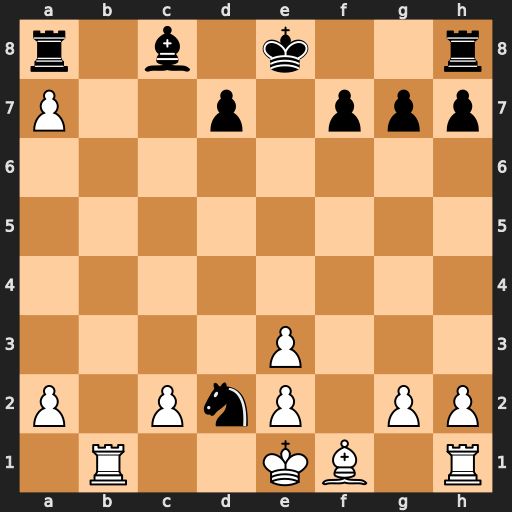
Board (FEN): r1b1k2r/P2p1ppp/8/8/8/4P3/P1PnP1PP/1R2KB1R
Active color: w
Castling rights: Kkq
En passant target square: -
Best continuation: Rb8 Rxa7 Rxc8+ Ke7 Rxh8